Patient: sex M, age 48
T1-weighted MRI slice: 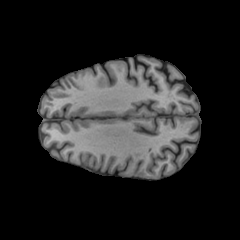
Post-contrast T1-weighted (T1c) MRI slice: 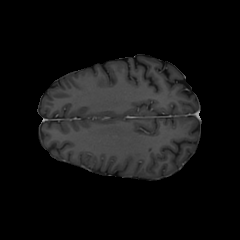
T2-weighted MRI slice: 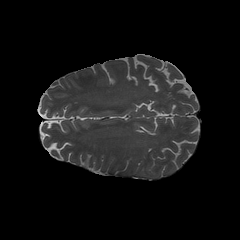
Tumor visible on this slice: no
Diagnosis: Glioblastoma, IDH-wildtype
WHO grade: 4